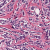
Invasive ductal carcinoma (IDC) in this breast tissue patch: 1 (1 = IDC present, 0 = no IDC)